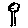
Label: tree